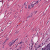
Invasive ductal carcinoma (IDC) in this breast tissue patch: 1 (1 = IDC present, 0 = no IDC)